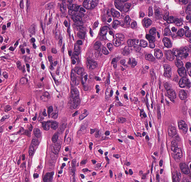
Tumor epithelial tissue: yes
Tumor-associated stroma tissue: yes
Normal tissue: no